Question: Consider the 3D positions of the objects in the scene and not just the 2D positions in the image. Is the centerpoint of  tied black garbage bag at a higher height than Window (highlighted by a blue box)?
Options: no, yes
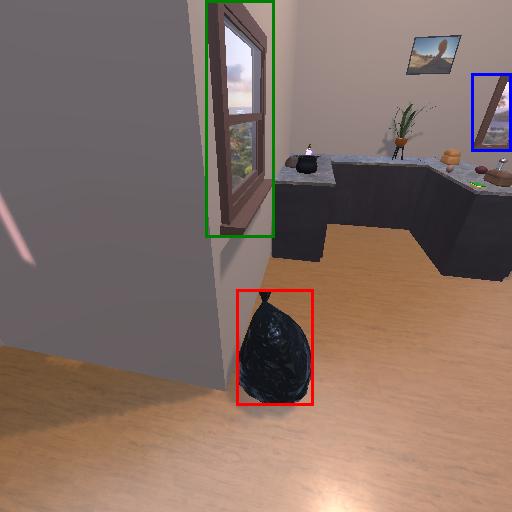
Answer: no